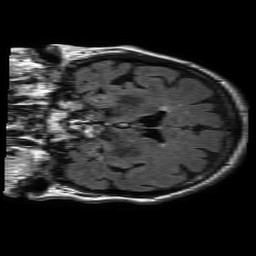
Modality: FLAIR
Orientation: coronal
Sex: male
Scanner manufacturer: philips
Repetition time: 11 s
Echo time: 0.125 s